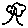
Label: tree